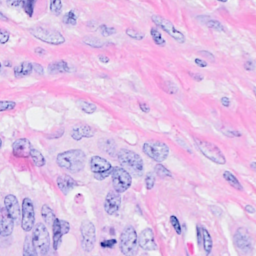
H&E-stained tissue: Breast